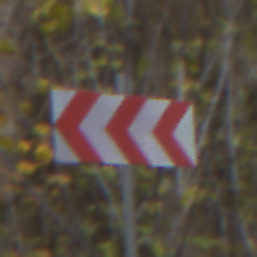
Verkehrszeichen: RichtungstafelnInKurvenGrossRechts
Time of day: MorningAfternoon
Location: Outdoor (Urban)
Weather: PartlyCloudy
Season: NotSpecified
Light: Natural